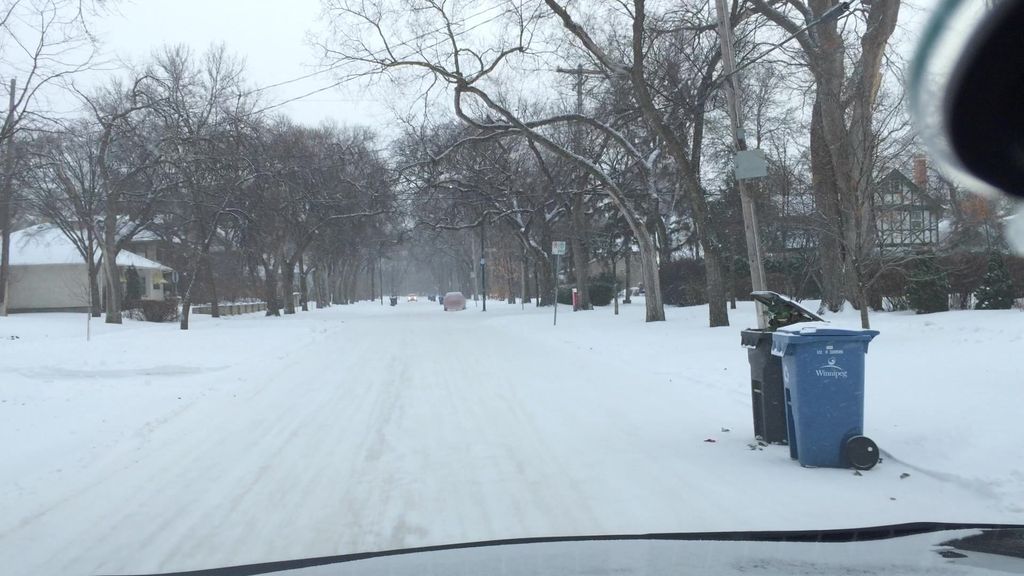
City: winnipeg